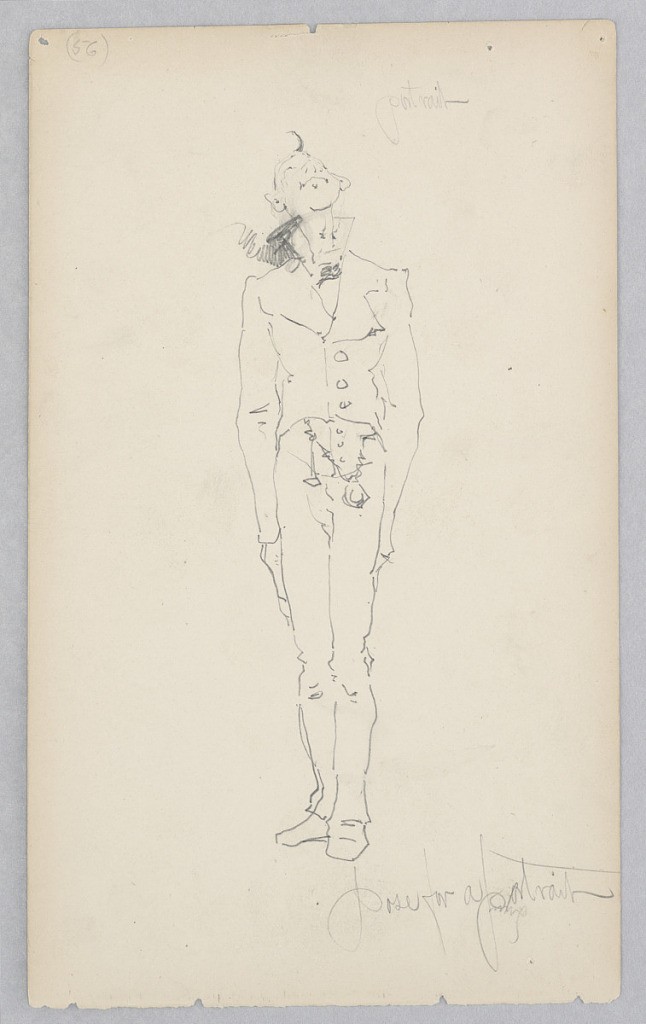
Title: Man
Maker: Robert Frederick Blum, American, 1857–1903
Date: n.d.
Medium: Graphite on wove paper
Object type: Drawing
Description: Sketch of a male figure standing at attention in uniform.